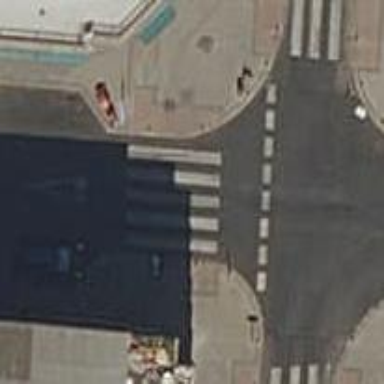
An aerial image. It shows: Marked road crossing.